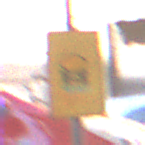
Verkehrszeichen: FahrzeugeMitWassergefaehrdenderLadungOhnePfeilsymbol
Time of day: MorningAfternoon
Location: Outdoor (Urban)
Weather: Clear
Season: NotSpecified
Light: Natural